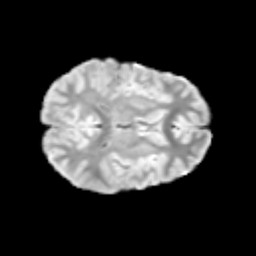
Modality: T2w
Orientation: axial
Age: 13
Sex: male
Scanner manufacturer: siemens
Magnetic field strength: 3 T
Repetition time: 3.8 s
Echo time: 0.07 s